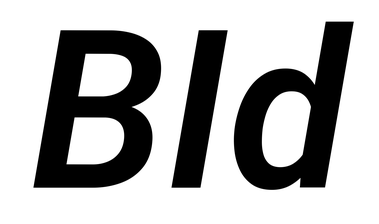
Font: Roboto-Italic_SemiBold_Italic